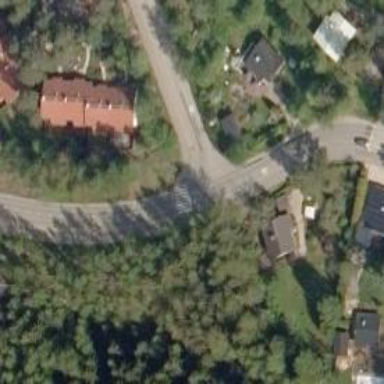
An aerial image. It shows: Uncontrolled crossing on the road.